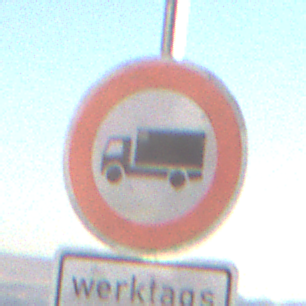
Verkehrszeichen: VerbotFuerKraftfahrzeugeUeberDreiKommaFuenfTonnen
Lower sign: ZeitangabenMitBeschraenkungAufWochentage7
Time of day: MorningAfternoon
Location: Outdoor (Nature)
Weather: Clear
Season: NotSpecified
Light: Natural